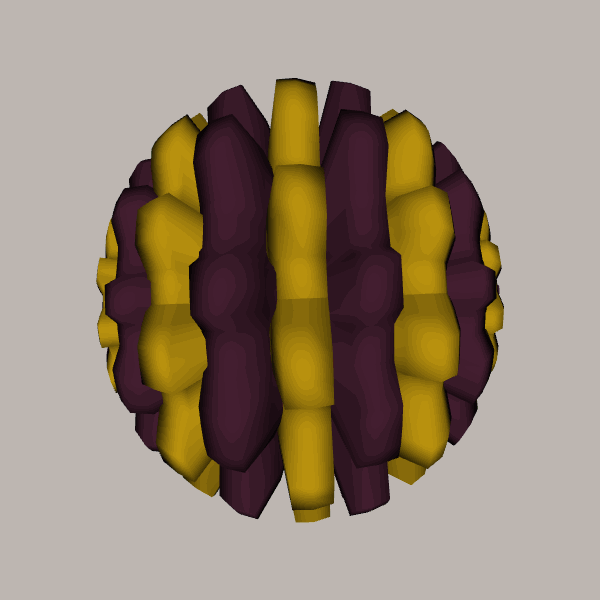
Background: light